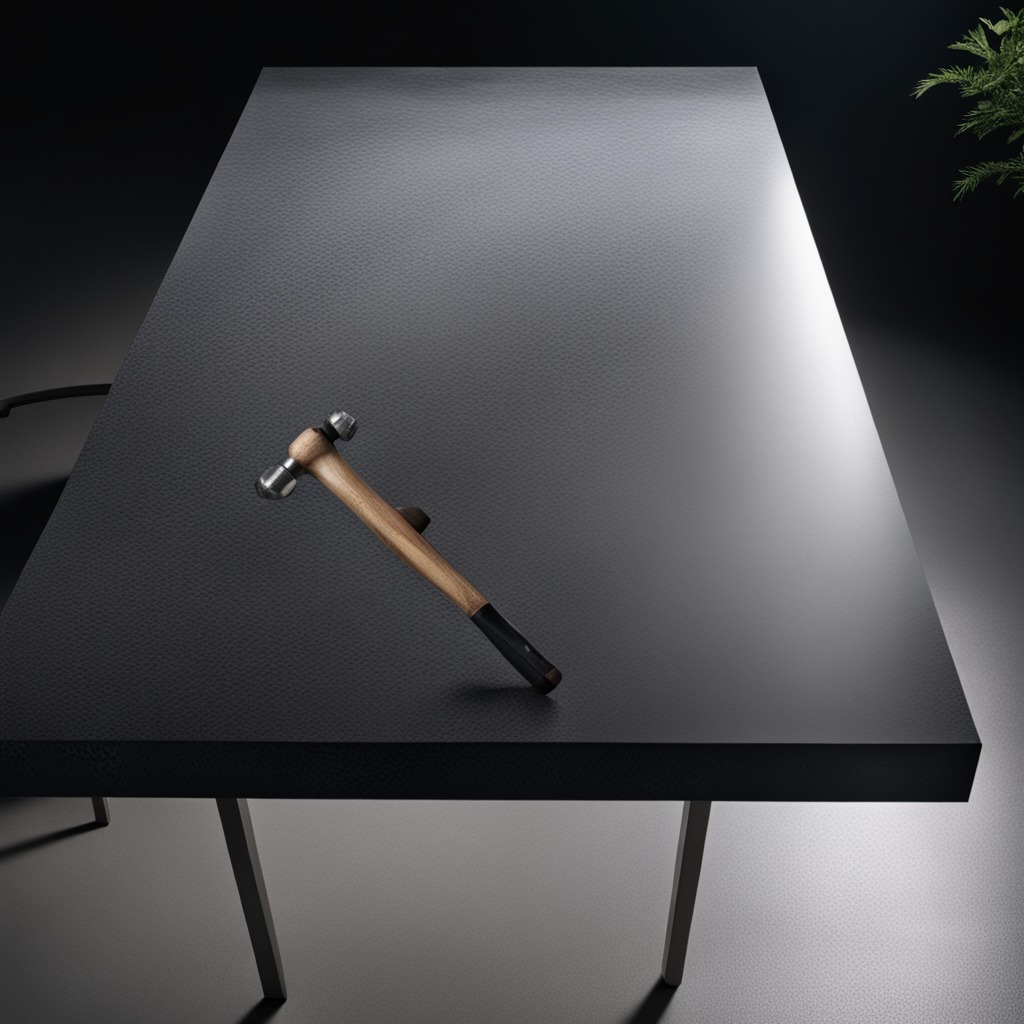
A hammer is lying on a clean granite table inside a workshop at night.